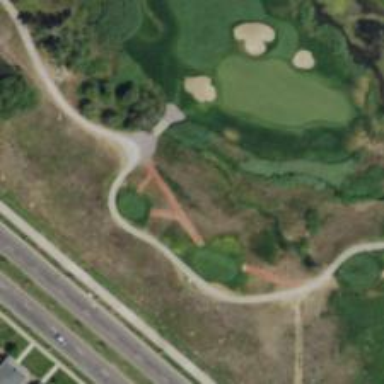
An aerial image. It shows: Pathway for golfing.